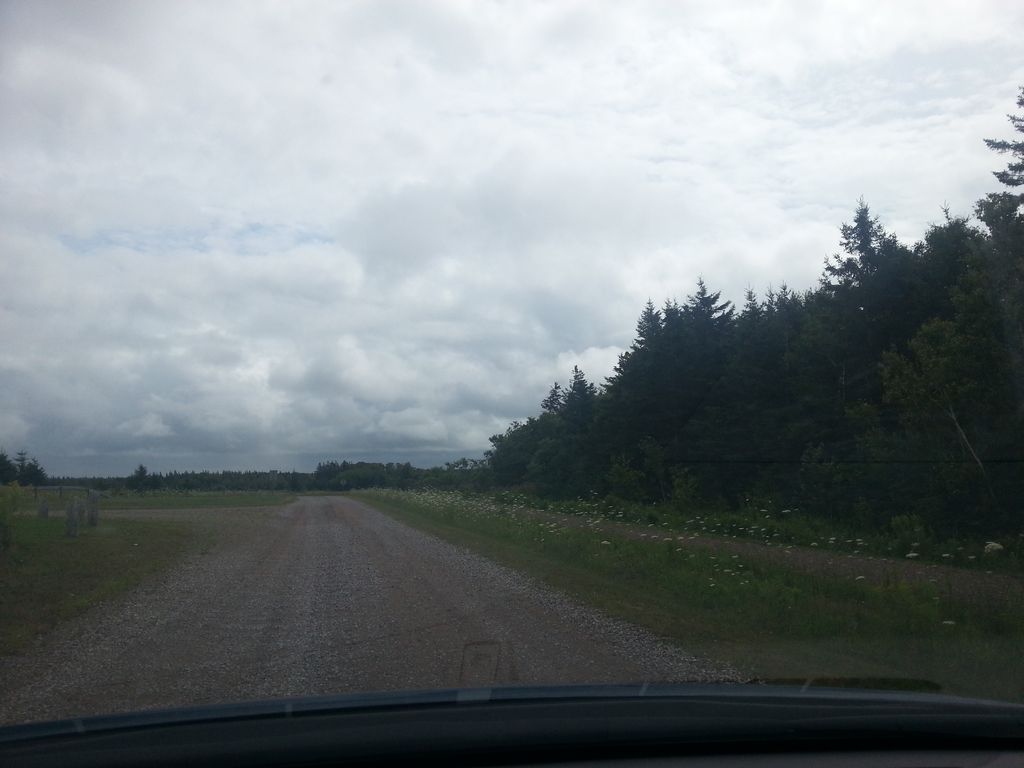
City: charlottetown